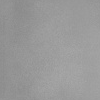
Atmospheric dust classification: dusty